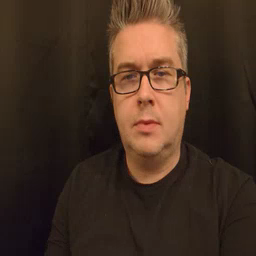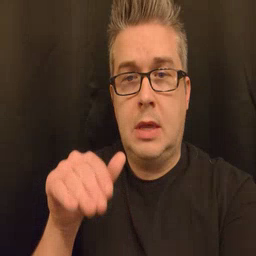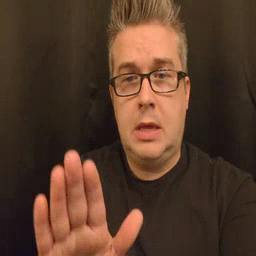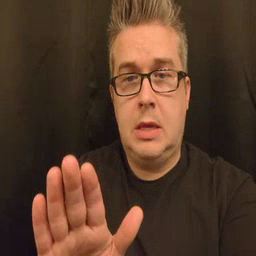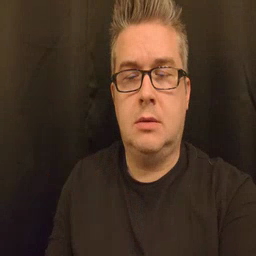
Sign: into